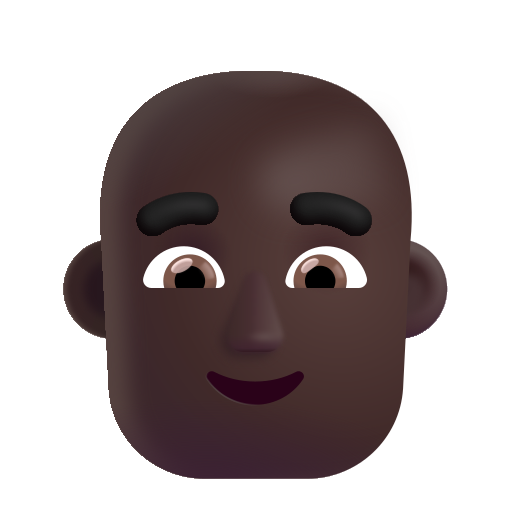
man bald color dark